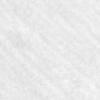
Label: no_change